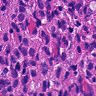
Metastatic tissue present: yes